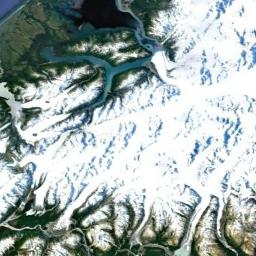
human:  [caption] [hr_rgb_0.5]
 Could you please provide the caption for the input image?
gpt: There is snow on the part of the snowberg .

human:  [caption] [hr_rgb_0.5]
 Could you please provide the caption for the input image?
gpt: The snowberg is covered with glaciers and some fiords are next to the snowberg .

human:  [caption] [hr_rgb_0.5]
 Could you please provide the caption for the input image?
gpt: The snow berg is next to the water .

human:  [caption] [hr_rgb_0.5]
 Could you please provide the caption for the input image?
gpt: A large mountain covered in snow is surrounded by blue water .

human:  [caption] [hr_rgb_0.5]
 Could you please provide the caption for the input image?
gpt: There are much snow and several rivers on the snowberg .